Question: I have a legend at the bottom of a graph in 'ggplot2', on two lines. I need to increase the horizontal space between items.
Currently the code is:
'''
p + theme(legend.key = element_blank(),
legend.position = "bottom",
legend.title = element_blank(),
legend.direction = "horizontal") +
guides(linetype = guide_legend(ncol = 3,keywidth=4))
'''
But the resulting items are too close:

Any suggestion?
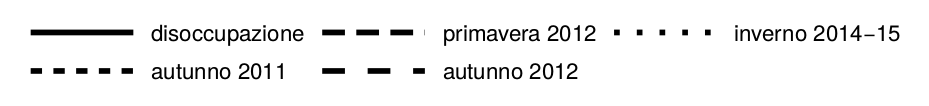
Answer: A bit of a hack:
'''
#dummy data
df <- data.frame(x=1:20,
y=runif(20),
g=rep(c("a","long1","looonger1","xx"),5))
#suffix with spaces, make them same length
df$g <- substring(paste0(df$g," "),1,15)
#plot as usual
ggplot(df,aes(x,y,linetype=g)) +
geom_line() +
theme(legend.key = element_blank(),
legend.position = "bottom",
legend.title = element_blank(),
legend.direction = "horizontal") +
guides(linetype = guide_legend(ncol = 3,keywidth=4))
'''